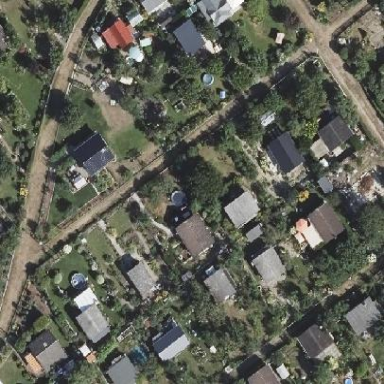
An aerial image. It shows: Plot within allotments.